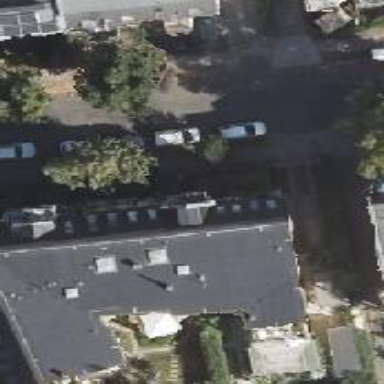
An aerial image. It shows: Apartment building with double saltbox roof shape.